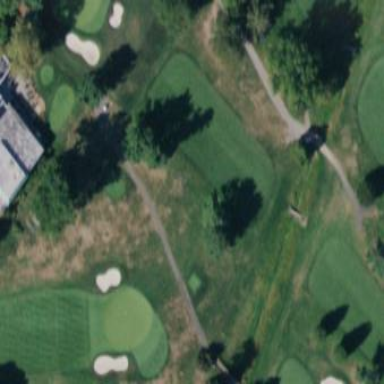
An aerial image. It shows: Golf fairway surrounded by grass.